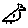
Label: bird